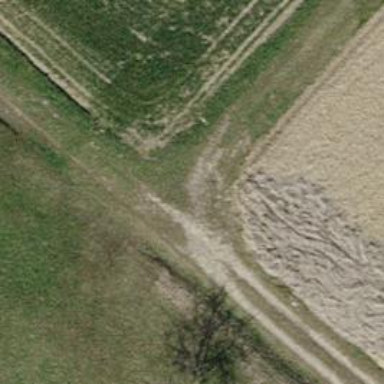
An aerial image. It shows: Track with grade 3 pebblestone surface.